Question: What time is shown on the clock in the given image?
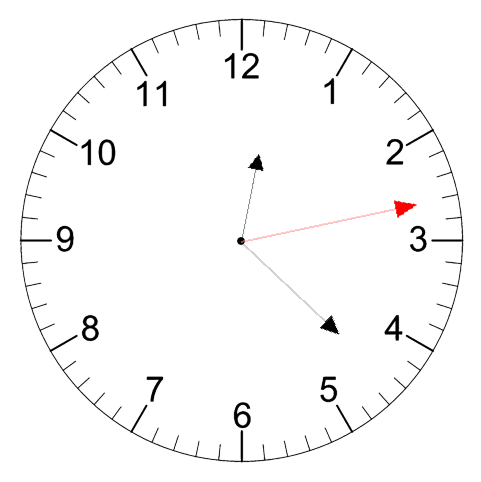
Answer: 12:22:13